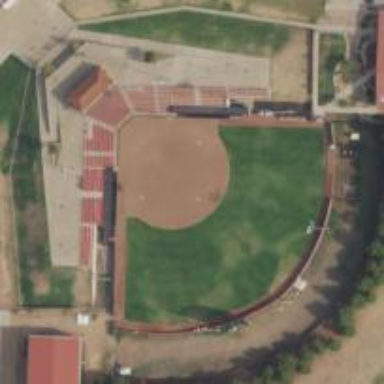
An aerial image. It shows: Sports center focused on softball activities.